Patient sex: M
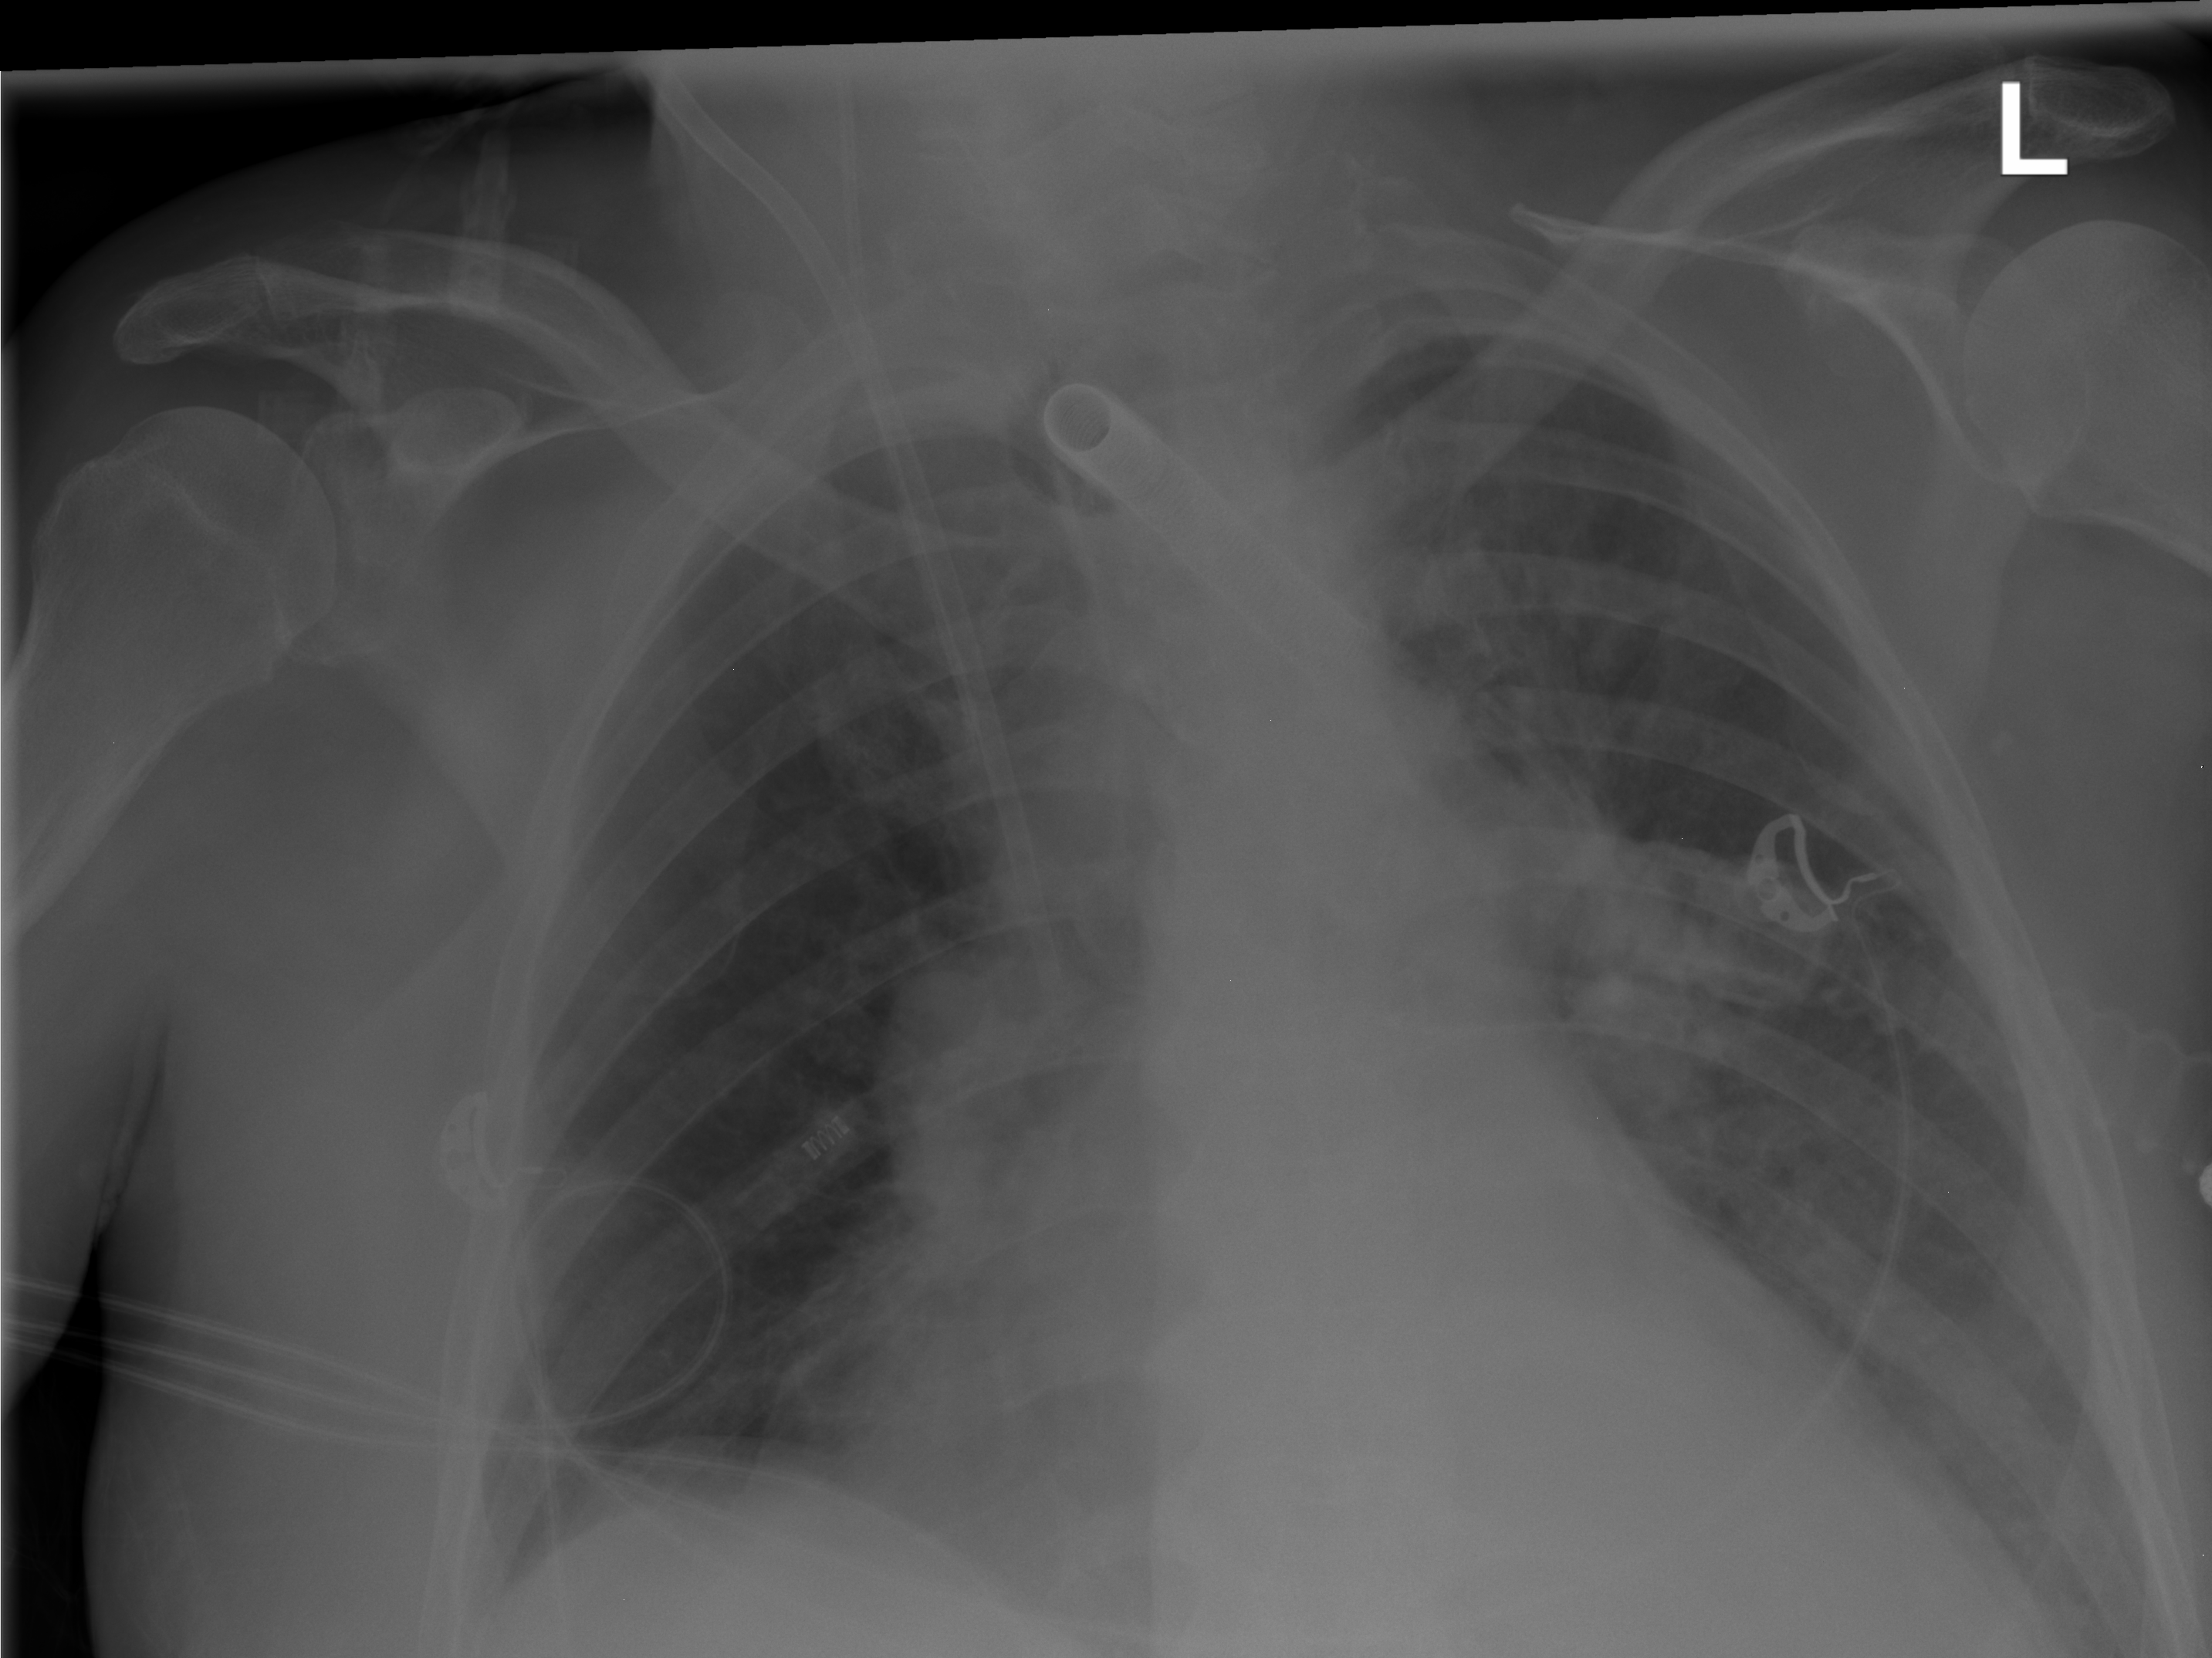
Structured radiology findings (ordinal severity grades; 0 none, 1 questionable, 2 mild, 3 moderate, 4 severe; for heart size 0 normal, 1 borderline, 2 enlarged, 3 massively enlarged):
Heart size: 2
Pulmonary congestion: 0
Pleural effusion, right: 0
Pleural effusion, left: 0
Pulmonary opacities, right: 0
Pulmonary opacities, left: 0
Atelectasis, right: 0
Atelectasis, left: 1